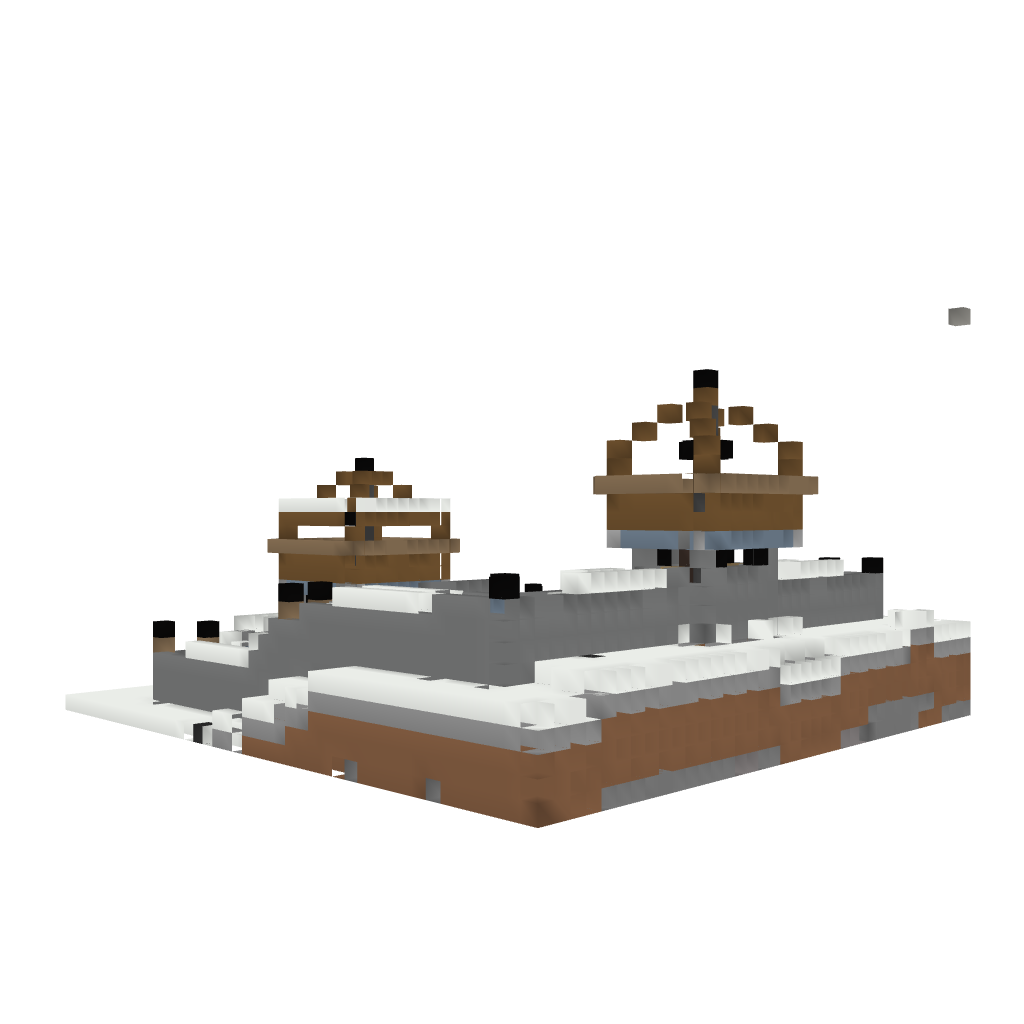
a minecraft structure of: Celtia Outpost